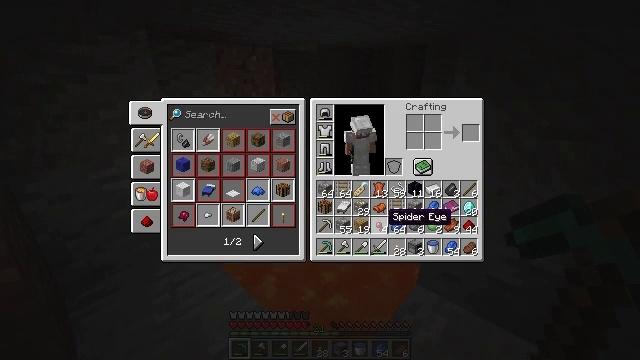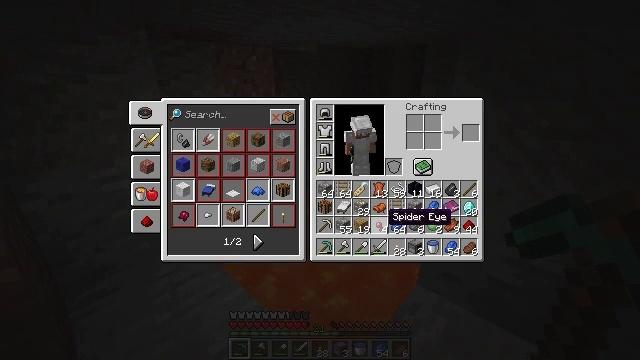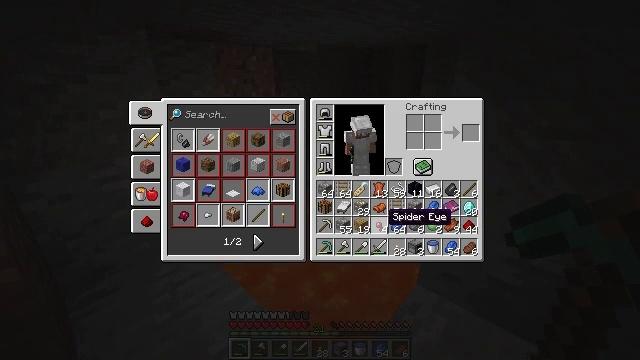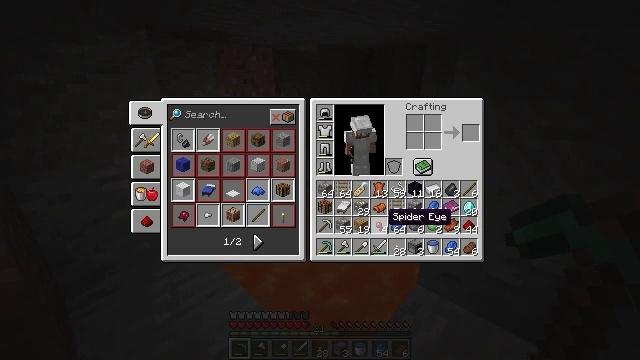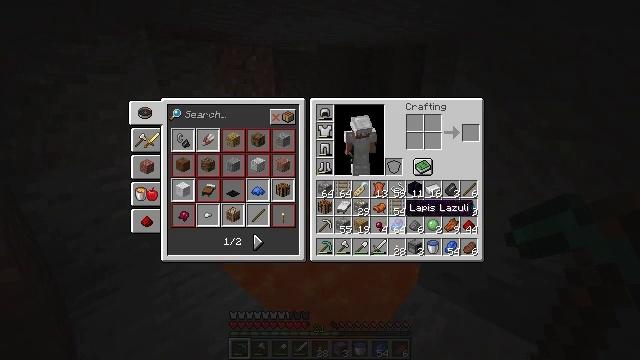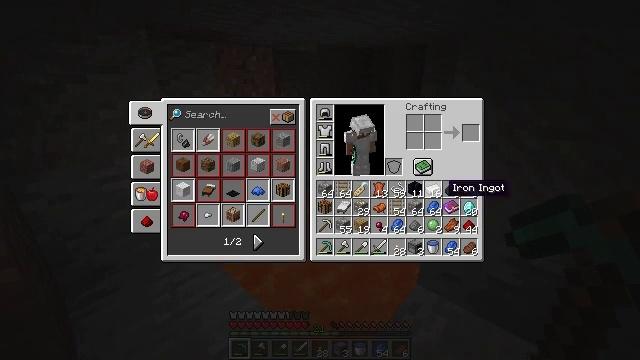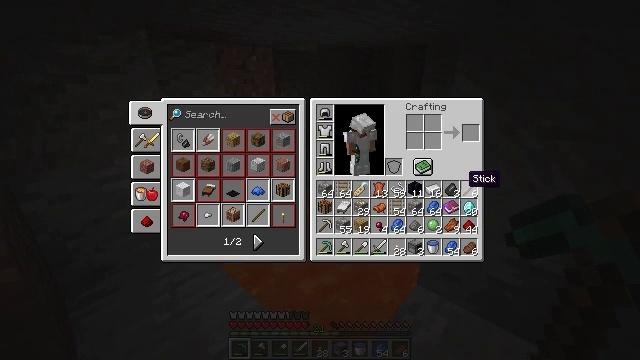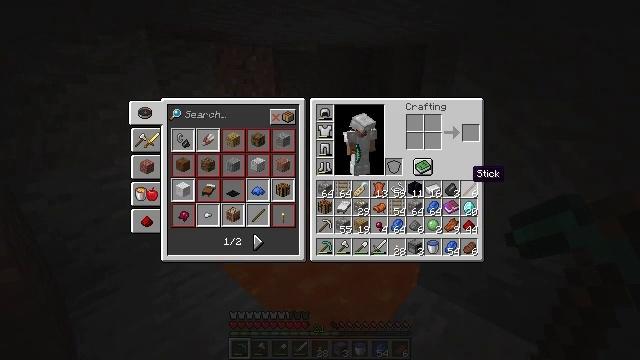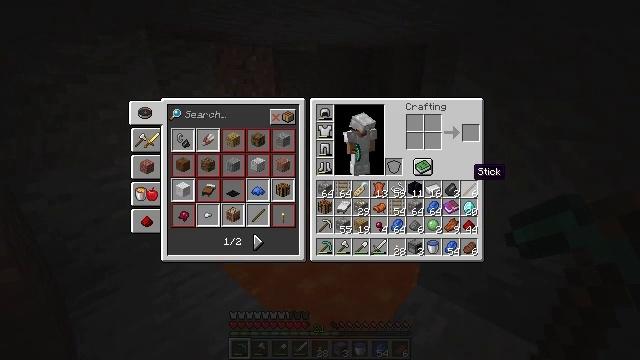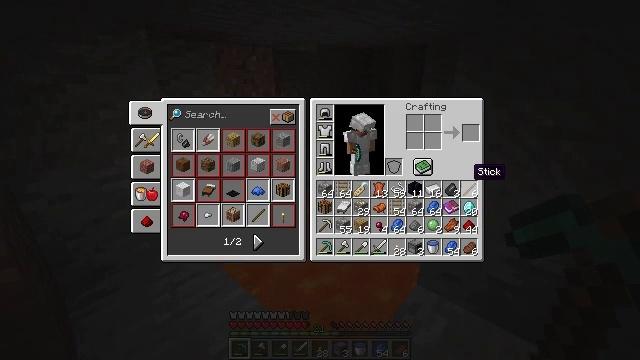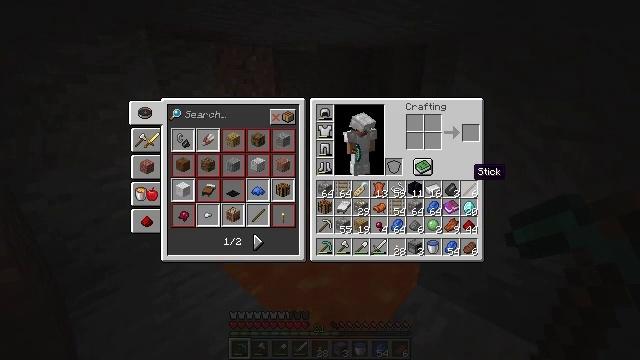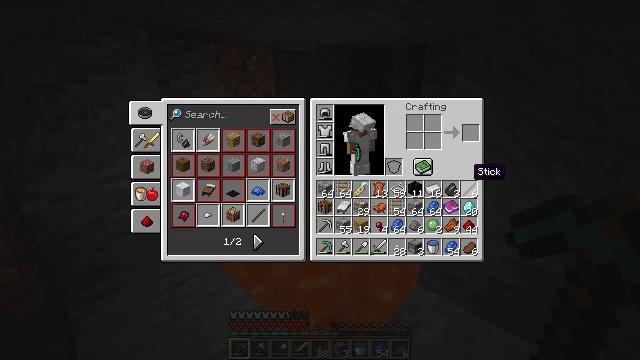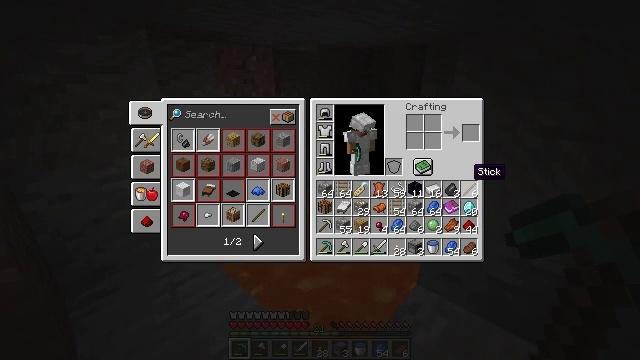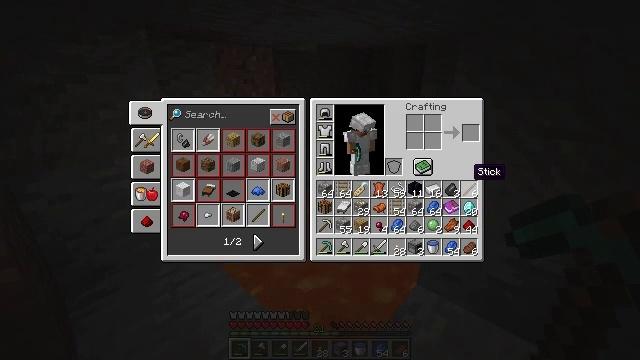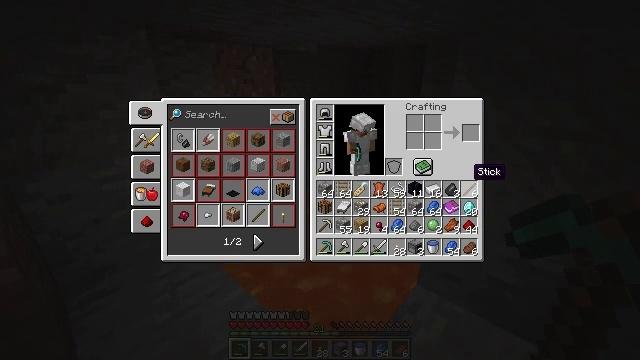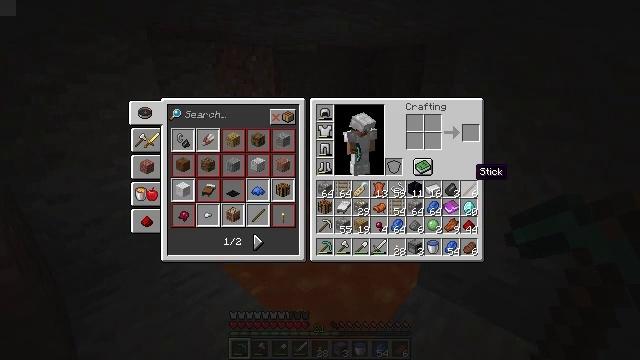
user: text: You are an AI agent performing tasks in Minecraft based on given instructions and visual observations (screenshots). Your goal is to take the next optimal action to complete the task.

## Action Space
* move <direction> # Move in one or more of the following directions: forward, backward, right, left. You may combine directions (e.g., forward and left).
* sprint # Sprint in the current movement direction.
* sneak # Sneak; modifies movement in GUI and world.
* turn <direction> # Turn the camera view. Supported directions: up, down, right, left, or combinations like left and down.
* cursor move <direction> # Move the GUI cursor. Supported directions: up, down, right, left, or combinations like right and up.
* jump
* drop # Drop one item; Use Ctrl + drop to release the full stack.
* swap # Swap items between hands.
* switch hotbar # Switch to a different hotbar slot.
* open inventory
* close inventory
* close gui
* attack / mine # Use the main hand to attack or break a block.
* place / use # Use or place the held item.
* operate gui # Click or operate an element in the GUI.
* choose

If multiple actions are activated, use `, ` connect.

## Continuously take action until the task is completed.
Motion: motion action
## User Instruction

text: Drop a lapis lazuli.
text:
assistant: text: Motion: no_op
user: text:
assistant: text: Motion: no_op
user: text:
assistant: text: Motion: no_op
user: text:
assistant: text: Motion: cursor move right and up
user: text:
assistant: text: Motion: cursor move right and up
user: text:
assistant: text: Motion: cursor move right and up
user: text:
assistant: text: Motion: no_op
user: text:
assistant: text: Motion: no_op
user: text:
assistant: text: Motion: no_op
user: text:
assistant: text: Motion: no_op
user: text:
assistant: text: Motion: no_op
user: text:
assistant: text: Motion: no_op
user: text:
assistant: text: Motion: no_op
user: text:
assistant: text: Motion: no_op
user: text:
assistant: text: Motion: no_op
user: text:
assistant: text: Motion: no_op
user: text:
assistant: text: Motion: no_op
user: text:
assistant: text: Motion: no_op
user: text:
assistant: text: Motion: no_op
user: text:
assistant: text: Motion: no_op
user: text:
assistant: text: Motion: no_op
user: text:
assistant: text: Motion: no_op
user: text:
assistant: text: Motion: no_op
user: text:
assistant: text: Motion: no_op
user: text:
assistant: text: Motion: no_op
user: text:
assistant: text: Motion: no_op
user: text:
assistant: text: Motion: no_op
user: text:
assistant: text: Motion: no_op
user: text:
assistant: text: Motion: no_op
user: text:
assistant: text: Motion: no_op